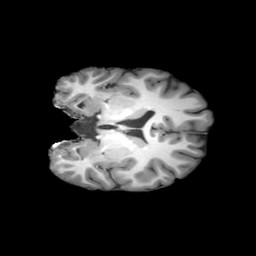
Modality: T1w
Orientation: coronal